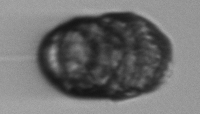
Label: Margalefidinium